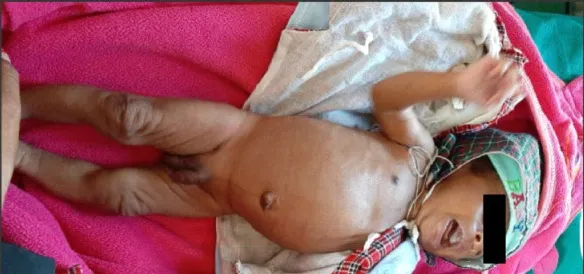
35-day old male with Congenital Adrenal Hyperpplasia showing hyperpigmented genitalia.
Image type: medical_photograph (other_medical_photograph)